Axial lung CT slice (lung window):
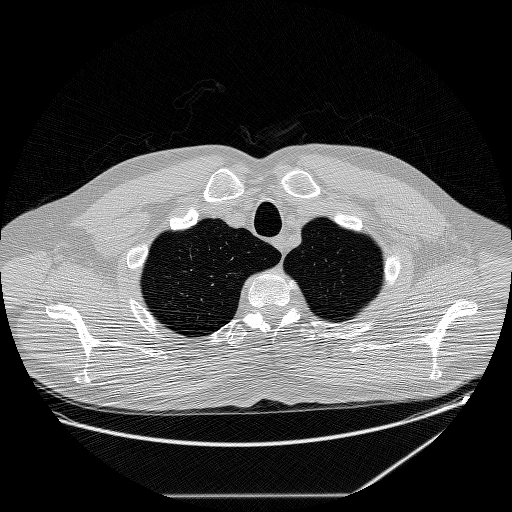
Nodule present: no